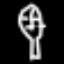
Label: leaf